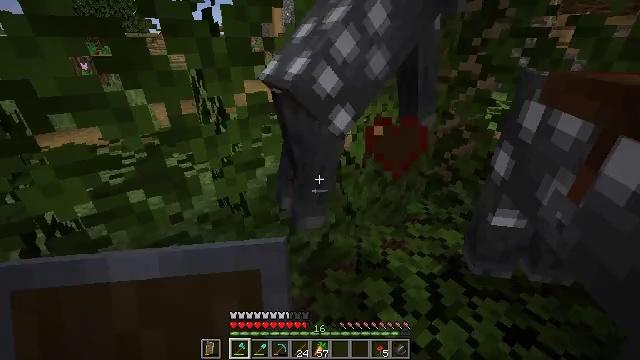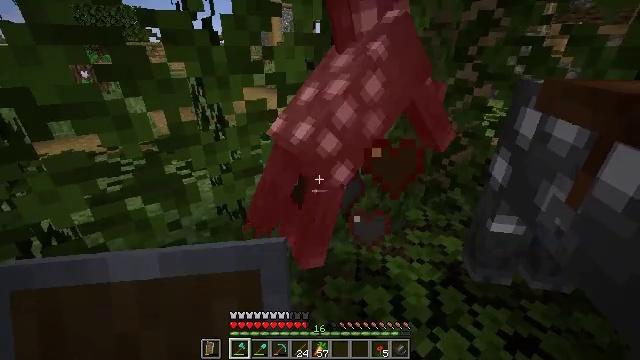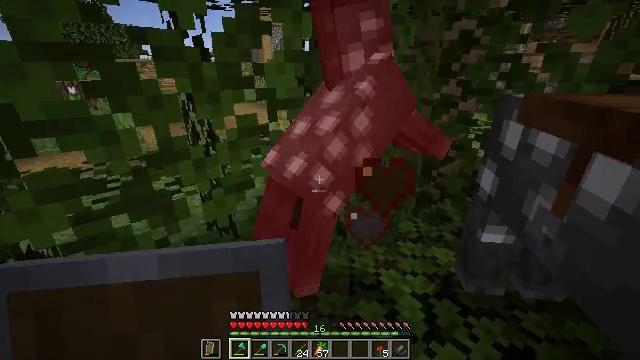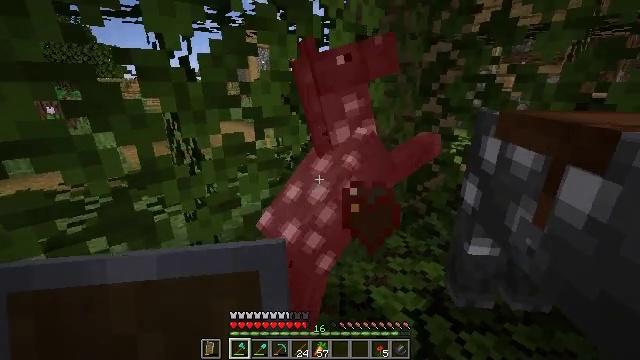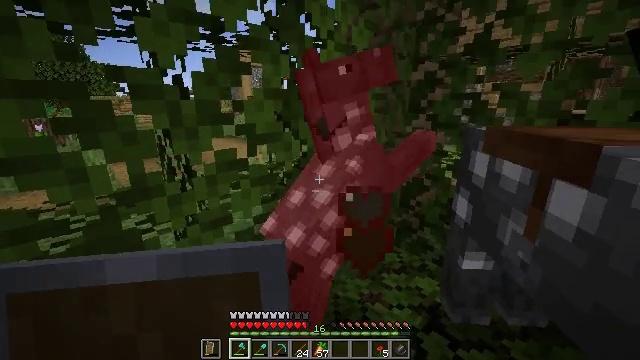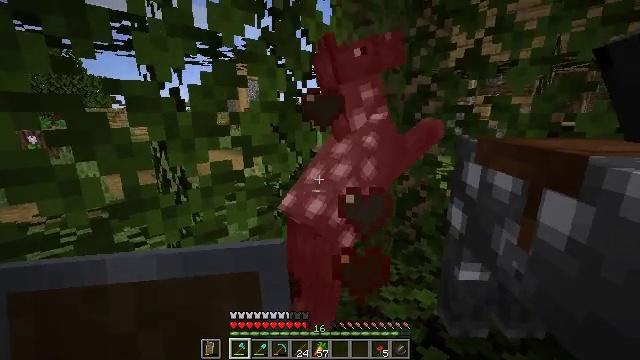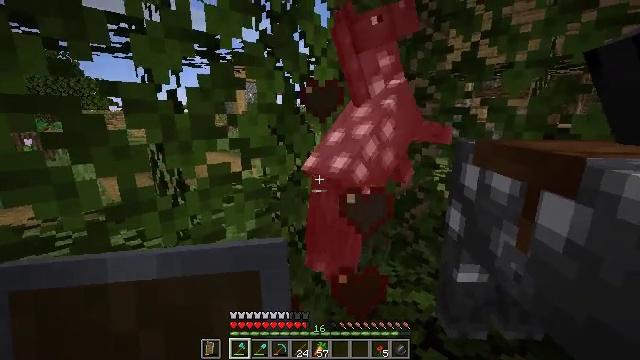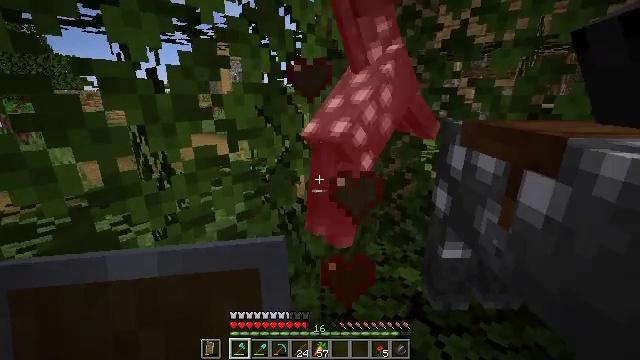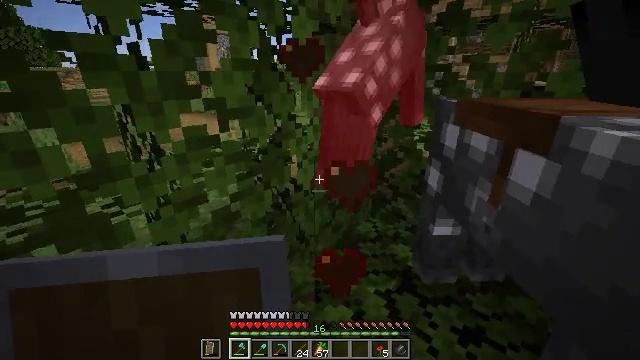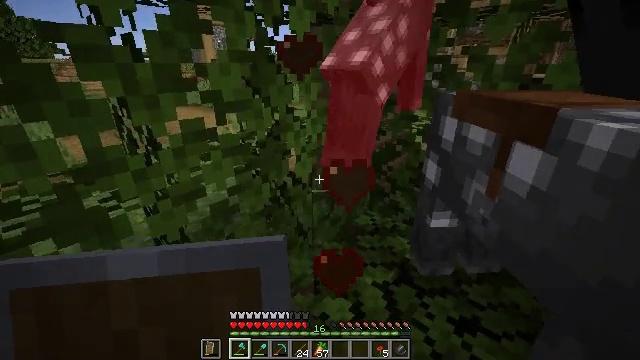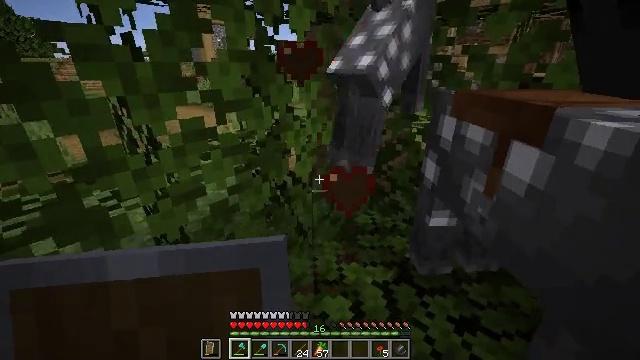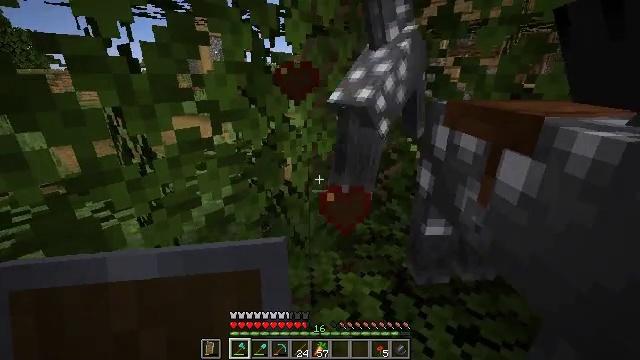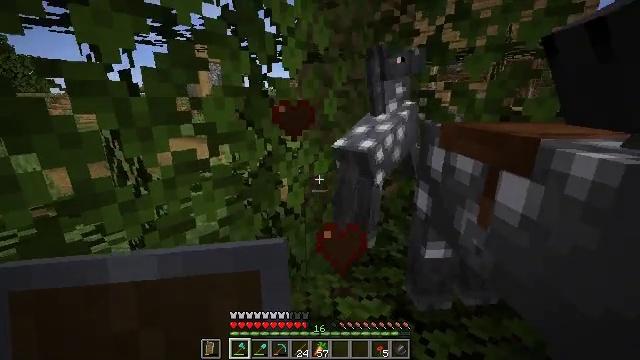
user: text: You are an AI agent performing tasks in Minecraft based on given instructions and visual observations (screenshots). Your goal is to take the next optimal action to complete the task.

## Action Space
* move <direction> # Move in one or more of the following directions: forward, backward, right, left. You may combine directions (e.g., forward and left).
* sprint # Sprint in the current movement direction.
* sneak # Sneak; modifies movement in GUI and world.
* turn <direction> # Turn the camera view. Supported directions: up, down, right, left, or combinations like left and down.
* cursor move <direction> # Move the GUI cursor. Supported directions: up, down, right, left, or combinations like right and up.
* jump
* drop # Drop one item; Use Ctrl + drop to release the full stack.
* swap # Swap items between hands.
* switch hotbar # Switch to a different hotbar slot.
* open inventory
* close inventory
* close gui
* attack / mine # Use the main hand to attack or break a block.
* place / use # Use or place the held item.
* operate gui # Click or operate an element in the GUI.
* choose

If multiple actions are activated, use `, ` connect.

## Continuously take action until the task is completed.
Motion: motion action
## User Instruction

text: Combat the horse.
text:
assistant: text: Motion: turn up
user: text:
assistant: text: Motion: turn right and up
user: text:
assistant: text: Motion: turn right and up
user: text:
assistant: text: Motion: turn right and up
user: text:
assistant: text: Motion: turn up
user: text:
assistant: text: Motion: no_op
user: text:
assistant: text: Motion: turn right and down
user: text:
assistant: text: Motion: turn right and down, attack / mine
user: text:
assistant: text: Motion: turn down, attack / mine
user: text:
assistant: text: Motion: attack / mine
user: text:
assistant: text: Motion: turn up
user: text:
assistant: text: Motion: turn up
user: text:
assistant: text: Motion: no_op